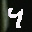
Label: 4